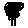
Label: tree